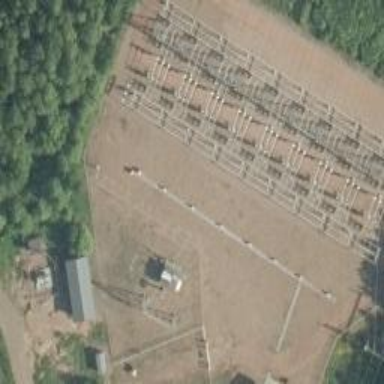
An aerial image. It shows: Power substation with transmission level designation. It is enclosed by fence.